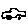
Label: car